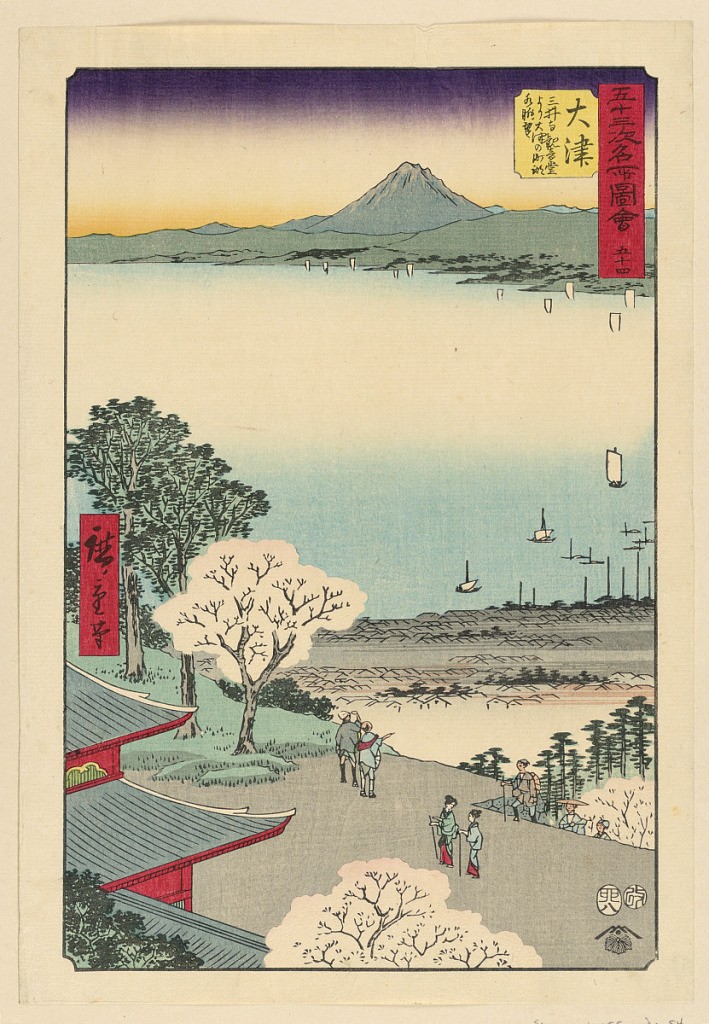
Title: Ocean View
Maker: Ando Hiroshige, Japanese, 1797–1858
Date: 1797-1858
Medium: Woodblock print in colored ink on paper
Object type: Print
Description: This scene depicts a birds-eye view overlooking the ocean. Two pairs of people are enjoying the beautiful spring day. A couple of men are having a discussion and point towards the ships while two women assisted by canes are walking towards the shrine.